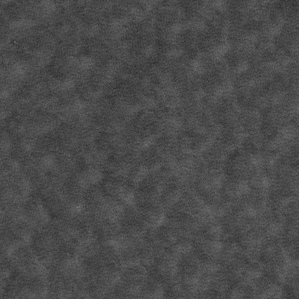
Label: frost